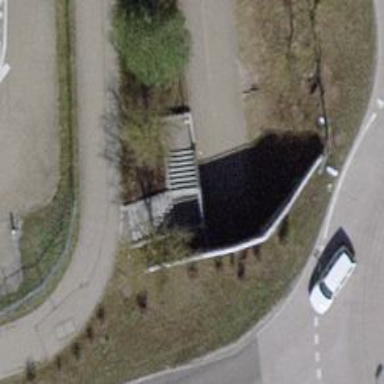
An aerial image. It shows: Asphalt path that goes through tunnel.